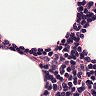
Metastatic tissue present: no